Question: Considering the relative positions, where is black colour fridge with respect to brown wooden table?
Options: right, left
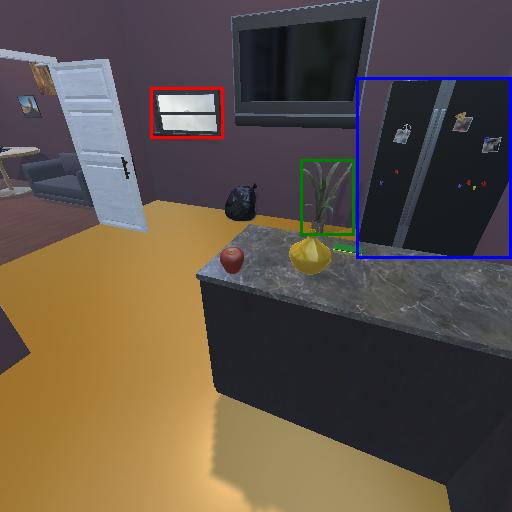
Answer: right